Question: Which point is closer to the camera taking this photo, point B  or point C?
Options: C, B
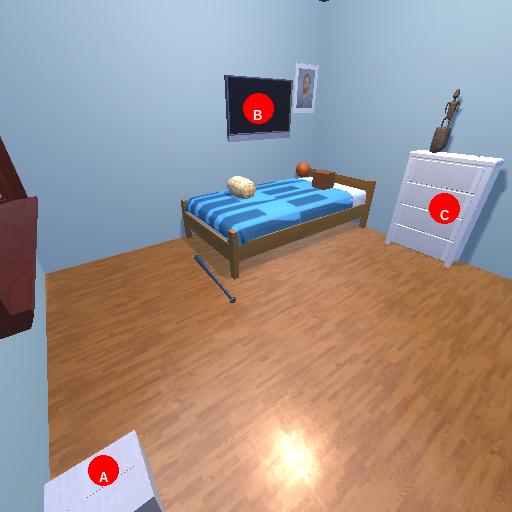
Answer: C